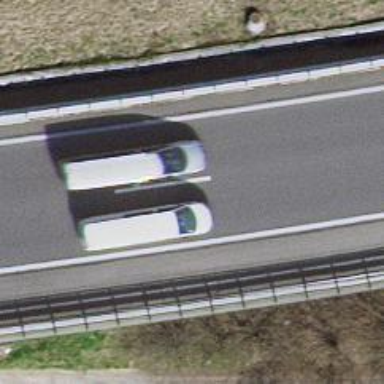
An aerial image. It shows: Motorway bridge.